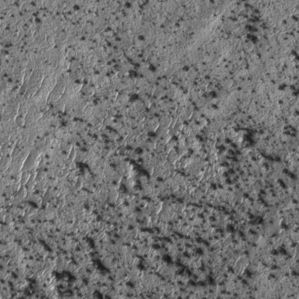
Label: frost